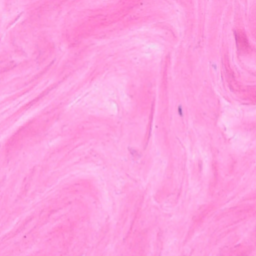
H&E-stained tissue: Breast